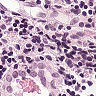
Metastatic tissue present: no